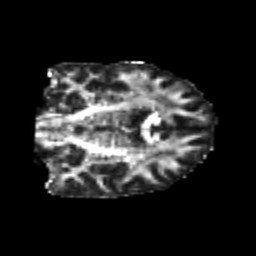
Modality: FA
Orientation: coronal
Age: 24
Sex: male
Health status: healthy
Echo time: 0.074 s